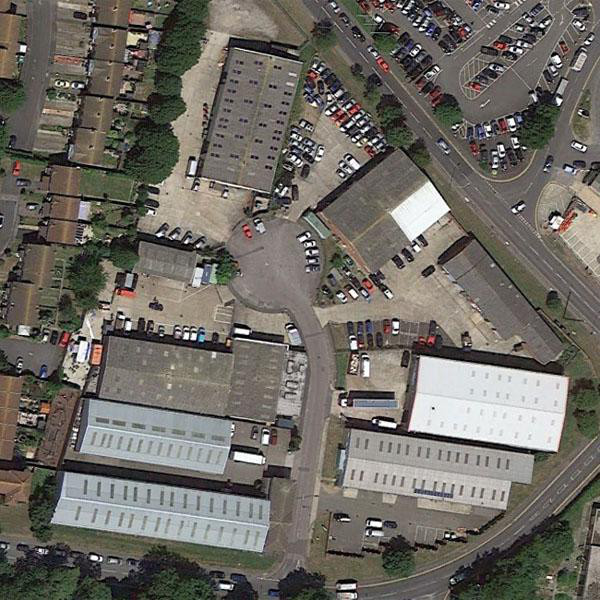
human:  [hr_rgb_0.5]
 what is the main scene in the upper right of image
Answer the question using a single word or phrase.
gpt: parking lot